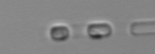
Label: Skeletonema